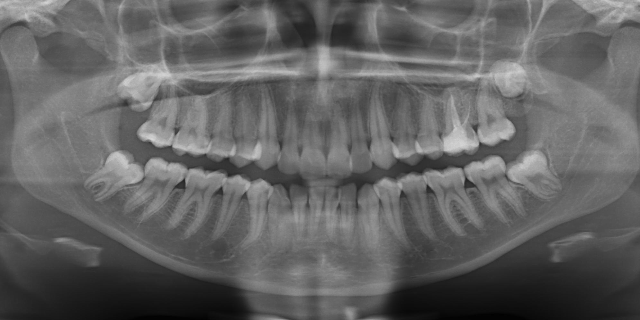
adult